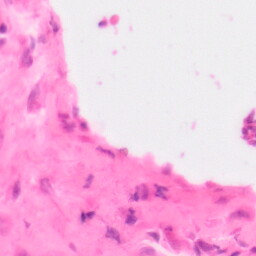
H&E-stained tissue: Colon